Question: I have to compare two SQL server 2012's schemas with Aqua Data Studio 6.5.9
The two schemas have more or less the same tables, most differences are between DEFAULT constraints, which are different because auto-generated by SQL Server.

Is there a way to ignore DEFAULT constraints names?
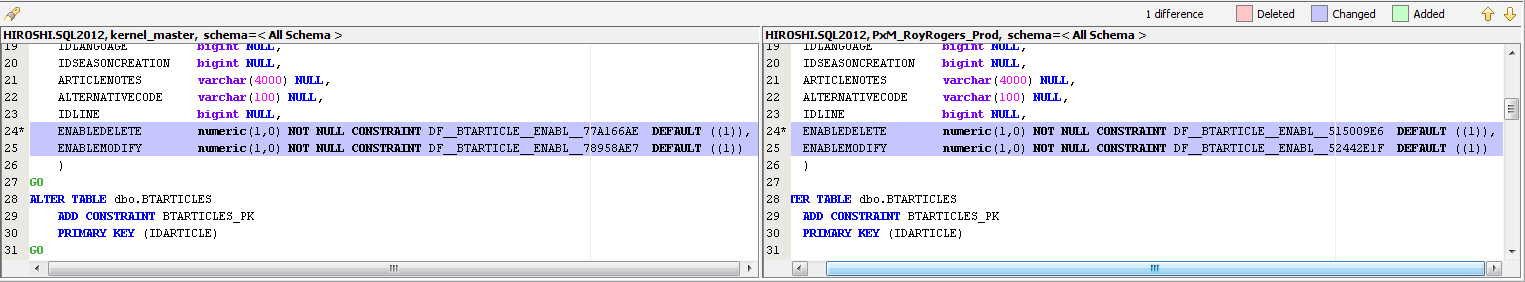
Answer: With Aqua Data Studio v14, a new option is introduced which can take care of auto-generated constraint names. You can disable this checkbox and the schema compare tool will ignore the differences. This feature is however not possible in ADS v6.5.9

Uncheck that option and now you can compare the Tables and will show the differences correctly.